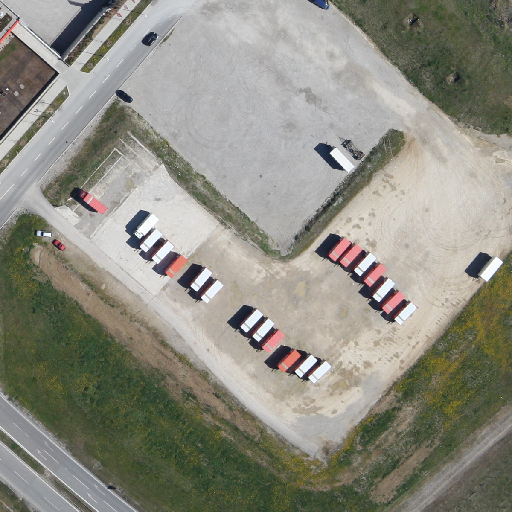
Referring expression: light-duty vehicle